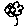
Label: flower